Question: imagine i have a window with a lot of widgets and i dont want to have one big class, but several small classes.
How can i write in in a main.py that content of both classes should show up in one window window side by side?
I dont want multiple windows in one window.
I only want all widgets together in one window
I am creating my classes with the QTDesigner.
Example:
person.py
'''
# -*- coding: utf-8 -*-
# Form implementation generated from reading ui file 'person.ui'
#
# Created by: PyQt5 UI code generator 5.14.2
#
# WARNING! All changes made in this file will be lost!
from PyQt5 import QtCore, QtGui, QtWidgets
class Ui_Form(object):
def setupUi(self, Form):
Form.setObjectName("Form")
Form.resize(467, 300)
self.label = QtWidgets.QLabel(Form)
self.label.setGeometry(QtCore.QRect(10, 40, 51, 16))
self.label.setObjectName("label")
self.lineEdit = QtWidgets.QLineEdit(Form)
self.lineEdit.setGeometry(QtCore.QRect(80, 40, 71, 20))
self.lineEdit.setObjectName("lineEdit")
self.label_2 = QtWidgets.QLabel(Form)
self.label_2.setGeometry(QtCore.QRect(10, 80, 51, 16))
self.label_2.setObjectName("label_2")
self.lineEdit_2 = QtWidgets.QLineEdit(Form)
self.lineEdit_2.setGeometry(QtCore.QRect(80, 80, 71, 20))
self.lineEdit_2.setObjectName("lineEdit_2")
self.lineEdit_3 = QtWidgets.QLineEdit(Form)
self.lineEdit_3.setGeometry(QtCore.QRect(80, 10, 71, 20))
self.lineEdit_3.setObjectName("lineEdit_3")
self.label_3 = QtWidgets.QLabel(Form)
self.label_3.setGeometry(QtCore.QRect(10, 10, 51, 16))
self.label_3.setObjectName("label_3")
self.retranslateUi(Form)
QtCore.QMetaObject.connectSlotsByName(Form)
def retranslateUi(self, Form):
_translate = QtCore.QCoreApplication.translate
Form.setWindowTitle(_translate("Form", "Form"))
self.label.setText(_translate("Form", "First name"))
self.label_2.setText(_translate("Form", "Last name"))
self.label_3.setText(_translate("Form", "Salutation"))
if __name__ == "__main__":
import sys
app = QtWidgets.QApplication(sys.argv)
Form = QtWidgets.QWidget()
ui = Ui_Form()
ui.setupUi(Form)
Form.show()
sys.exit(app.exec_())
'''
address.py
'''
# -*- coding: utf-8 -*-
# Form implementation generated from reading ui file 'address.ui'
#
# Created by: PyQt5 UI code generator 5.14.2
#
# WARNING! All changes made in this file will be lost!
from PyQt5 import QtCore, QtGui, QtWidgets
class Ui_Form(object):
def setupUi(self, Form):
Form.setObjectName("Form")
Form.resize(467, 300)
self.label_4 = QtWidgets.QLabel(Form)
self.label_4.setGeometry(QtCore.QRect(290, 20, 51, 16))
self.label_4.setObjectName("label_4")
self.lineEdit_6 = QtWidgets.QLineEdit(Form)
self.lineEdit_6.setGeometry(QtCore.QRect(370, 90, 71, 20))
self.lineEdit_6.setObjectName("lineEdit_6")
self.label_5 = QtWidgets.QLabel(Form)
self.label_5.setGeometry(QtCore.QRect(290, 50, 71, 16))
self.label_5.setObjectName("label_5")
self.lineEdit_4 = QtWidgets.QLineEdit(Form)
self.lineEdit_4.setGeometry(QtCore.QRect(340, 20, 71, 20))
self.lineEdit_4.setObjectName("lineEdit_4")
self.label_6 = QtWidgets.QLabel(Form)
self.label_6.setGeometry(QtCore.QRect(290, 90, 71, 16))
self.label_6.setObjectName("label_6")
self.lineEdit_5 = QtWidgets.QLineEdit(Form)
self.lineEdit_5.setGeometry(QtCore.QRect(370, 50, 71, 20))
self.lineEdit_5.setObjectName("lineEdit_5")
self.retranslateUi(Form)
QtCore.QMetaObject.connectSlotsByName(Form)
def retranslateUi(self, Form):
_translate = QtCore.QCoreApplication.translate
Form.setWindowTitle(_translate("Form", "Form"))
self.label_4.setText(_translate("Form", "Street"))
self.label_5.setText(_translate("Form", "House number"))
self.label_6.setText(_translate("Form", "Post Code"))
if __name__ == "__main__":
import sys
app = QtWidgets.QApplication(sys.argv)
Form = QtWidgets.QWidget()
ui = Ui_Form()
ui.setupUi(Form)
Form.show()
sys.exit(app.exec_())
'''
Result:

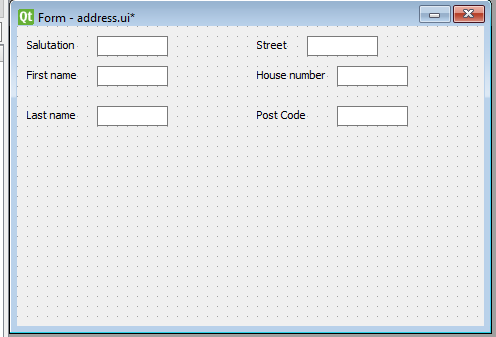
Answer: Since you have hard-coded the left and right-shift of the labels and line edits in the two UIs, could create a new python file ('main.py', say), import 'person.py' and 'address.py' in the new file, create a 'QWidget' and apply 'person.Ui_Form().setupUi' and 'address.Ui_Form().setupUi' on the same widget in this particular case. This would mean that 'main.py' would look something like
'''
import from PyQt5 import QtWidgets
import person, address
if __name__ == "__main__":
import sys
app = QtWidgets.QApplication(sys.argv)
widget = QtWidgets.QWidget()
person_ui = person.Ui_Form()
address_ui = address.Ui_Form()
person_ui.setupUi(widget)
address_ui.setupUi(widget)
widget.show()
sys.exit(app.exec_())
'''
<URL>
At the request of OP I've added a different approach using layouts. As I mentioned in a comment, you could use form layouts to layout the labels and line edits in the person and address widgets. For this, open the layouts for the person and address widgets in Qt Designer, right-click in the Form object in the Object Inspector and choose Lay out > Lay out in a Form Layout from the context menu. Save and export the layouts as usual.
Then in the main .py file, you would need to create separate widgets for the person, the address, and the main widget, set a 'QHBoxLayout' as the layout manager for the main widget and add the person and address widgets to this layout. You could do all this in the same way as before, but if you want to add extra functionality to your main widget you could also consider sub-classing 'QWidget' and using that to setup the main widget, e.g.
'''
from PyQt5 import QtWidgets, uic
class MainWidget(QtWidgets.QWidget):
def __init__(self, parent=None):
super().__init__(parent)
# setup person widget
self.person_widget = QtWidgets.QWidget()
self.person_ui = uic.loadUi('person.ui', self.person_widget)
# setup address widget
self.address_widget = QtWidgets.QWidget()
self.address_ui = uic.loadUi('address.ui', self.address_widget)
# setup main layout
hlayout = QtWidgets.QHBoxLayout(self)
hlayout.addWidget(self.person_widget)
hlayout.addWidget(self.address_widget)
if __name__ == "__main__":
app = QtWidgets.QApplication([])
widget = MainWidget()
widget.show()
app.exec()
'''
<URL>